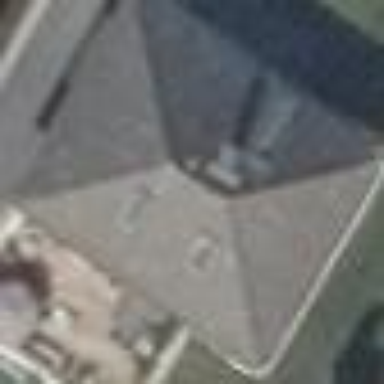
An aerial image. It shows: Detached building with hipped roof shape.